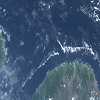
Label: water